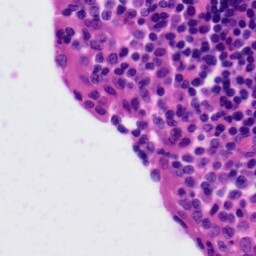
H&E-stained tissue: Tonsil